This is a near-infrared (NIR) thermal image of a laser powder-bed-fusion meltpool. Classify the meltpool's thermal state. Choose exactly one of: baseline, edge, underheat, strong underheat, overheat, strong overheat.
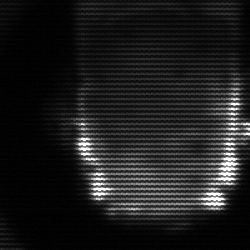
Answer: baseline